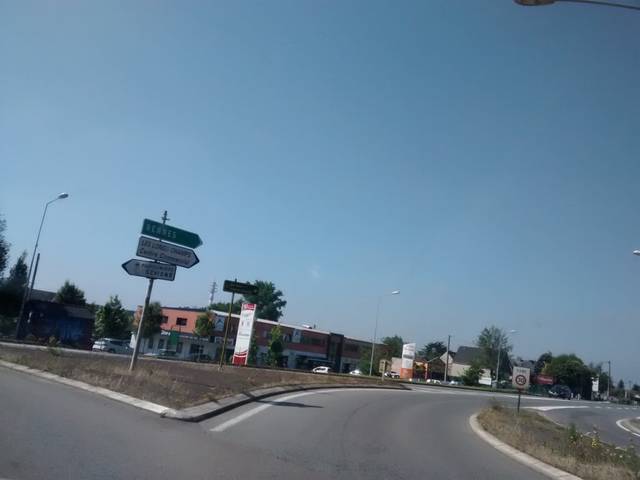
Region: France
Coordinates: 48.136, -1.625